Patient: sex F, age 61
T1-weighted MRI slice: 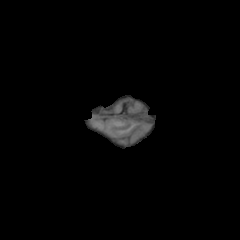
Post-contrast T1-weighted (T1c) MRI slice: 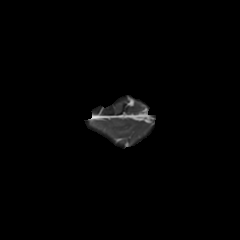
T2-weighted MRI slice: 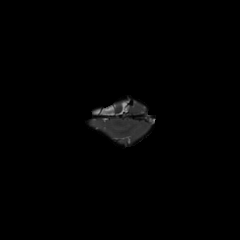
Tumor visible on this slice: no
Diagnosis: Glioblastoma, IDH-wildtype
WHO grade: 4